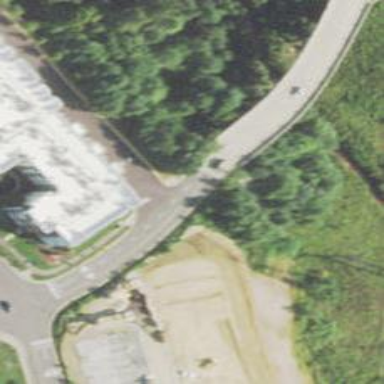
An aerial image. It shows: Tertiary road with asphalt surface and sidewalk on the left.